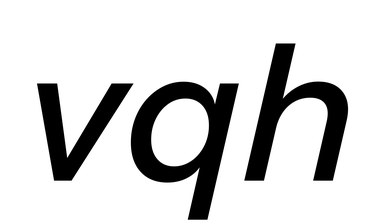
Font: InstrumentSans-Italic_Medium_Italic